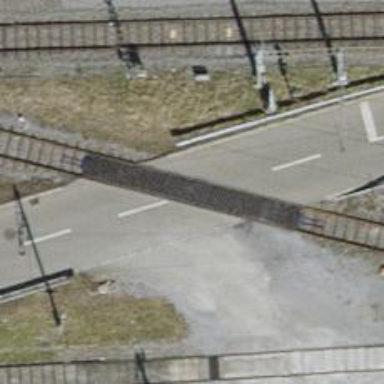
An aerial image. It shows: Level crossing along the railway.